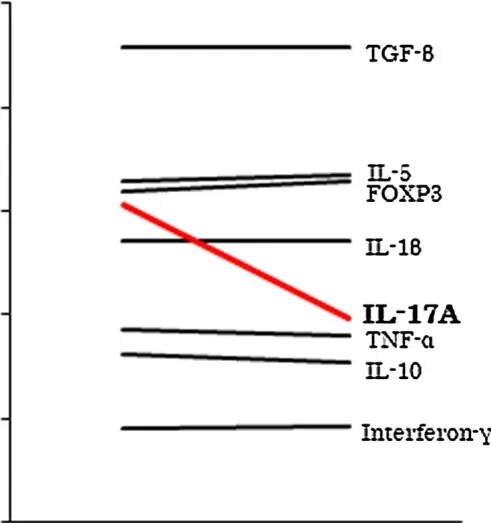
Reverse transcription-polymerase chain reaction (RT-PCR) expression of inflammatory factors associated with Th1 (IL-1beta, TNFalpha and interferon gamma), Th2 (IL-4, IL-5 and IL-13), Th17 (IL-17) and regulatory T cells (IL-10, FOXP3) in biopsied specimens of the colon before and after PSL treatment for EGD. IL-4 and IL-13 were not detected.
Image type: chart (chart)